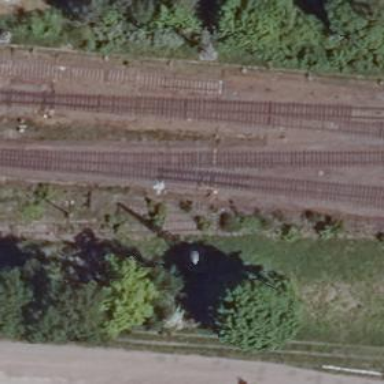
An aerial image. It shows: Abandoned railway yard.